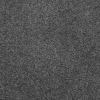
Atmospheric dust classification: dusty